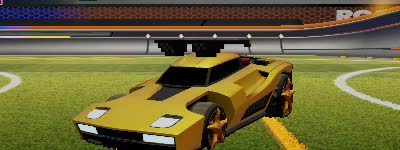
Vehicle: breakout